Question: I have made a tiny program, witch can send and receive over a serial port.
My problem is that when I send commands ex: "netcfg" I get this echo:

At the spaces it displays the UTF8-code 08. If you convert to java script it displays:
But the output just have to be: netcfg, not: n ne net netc netcf netcfg
so the output i want loks like this:
"sds://>netcfg" and then newline.
I can see that the device understands my command, but this doesn't look nice, so please help me.
My code is messy right now but here it is anyway:
'''
using System;
using System.Collections.Generic;
using System.IO.Ports;
using System.Text;
using System.Windows.Forms;
namespace WindowsFormsApplication2
{
public partial class Form1 : Form
{
private string _TerminalString;
public Form1()
{
InitializeComponent();
if (!mySerialPort.IsOpen)
{
mySerialPort.Open();
txtTerminal.Text = "The port is now open";
}
else
{
txtTerminal.Text = "The port is in use";
}
}
private void mySerialPort_DataReceived(object sender, SerialDataReceivedEventArgs e)
{
_TerminalString = mySerialPort.ReadExisting();
Invoke(new EventHandler(displayText));
}
private void displayText(object o, EventArgs e)
{
byte[] str2 = Encoding.ASCII.GetBytes(txtSend.Text);
var testList = new List<byte>(str2);
testList.Add(0x0D);
byte[] str3 = testList.ToArray();
mySerialPort.Write(str3, 0, str3.Length);
txtTerminal.AppendText(_TerminalString);
}
private void bSend_Click(object sender, EventArgs e)
{
byte[] str2 = Encoding.ASCII.GetBytes(txtSend.Text);
var testList = new List<byte>(str2);
testList.Add(0x0D);
byte[] str3 = testList.ToArray();
mySerialPort.Write(str3, 0, str3.Length);
}
private void bClear_Click(object sender, EventArgs e)
{
txtTerminal.Clear();
txtSend.Clear();
}
private void Form1_FormClosed(object sender, FormClosedEventArgs e)
{
mySerialPort.Close();
}
private void btnSearchForComPorts_Click(object sender, EventArgs e)
{
string[] ports = SerialPort.GetPortNames();
foreach (string port in ports)
{
cbmComPorts.Items.Add(port);
}
}
private void btnSelectComPort_Click(object sender, EventArgs e)
{
if (mySerialPort.IsOpen)
{
mySerialPort.Close();
}
mySerialPort.PortName = cbmComPorts.Text;
txtTerminal.AppendText(cbmComPorts.Text);
mySerialPort.Open();
}
private void btnNetcfg_Click(object sender, EventArgs e)
{
// netcfg + enter
byte[] str = {0x6E, 0x65, 0x74, 0x63, 0x66, 0x67, 0x0D, 0x0A};
mySerialPort.Write(str, 0, str.Length);
}
}
}
'''
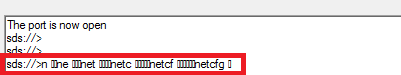
Answer: The ASCII character 8 is a backspace character. It appears that the program on the other end of your serial cable is trying to erase characters entered at its prompt before reprinting the came thing, with your new character added to the end.
Change your program to detect when ASCII 8 is received, and then delete the last character and move the cursor position back one. Might be tricky if you backspace through a new-line... I would ignore it if you're already at the left edge.
You might see other things too. There is a BEL character (7?) that should cause the terminal to beep. There are other characters for other things...
It's possible too, if you start seeing other weird things, that this device expects the user (you) to handle VT100 or ANSI terminal commands. You'll probably see things like '^[12n' if that's the case (replace the '^[' with a little square with a lot of fonts in Windows. It's the escape character.
Ah, the good ol' days of BBSes.